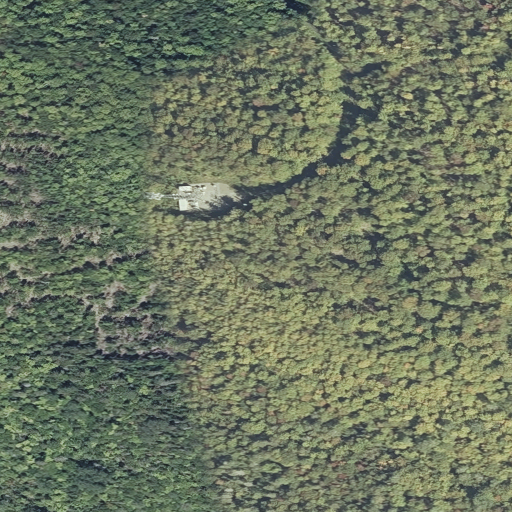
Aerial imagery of mountain in Maine named Pyle Mountain containing deciduous forest and mixed forest